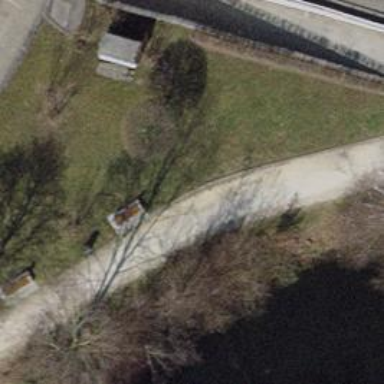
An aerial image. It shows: Brown bench in the vicinity.